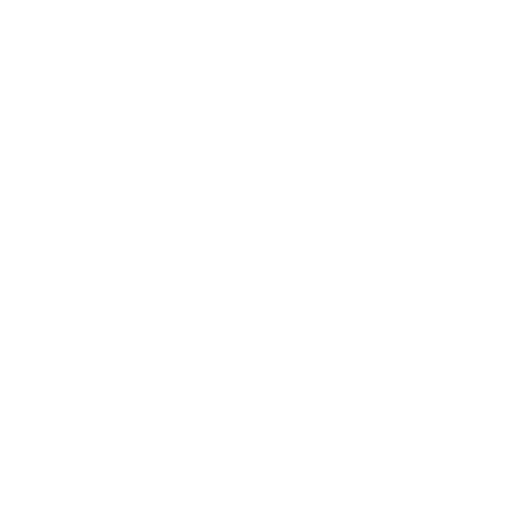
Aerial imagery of cliff(s) in Nevada named Hidden Cliff containing only shrub